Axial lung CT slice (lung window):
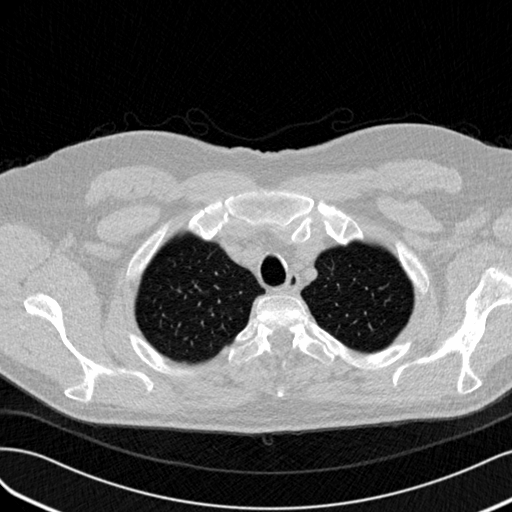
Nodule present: no